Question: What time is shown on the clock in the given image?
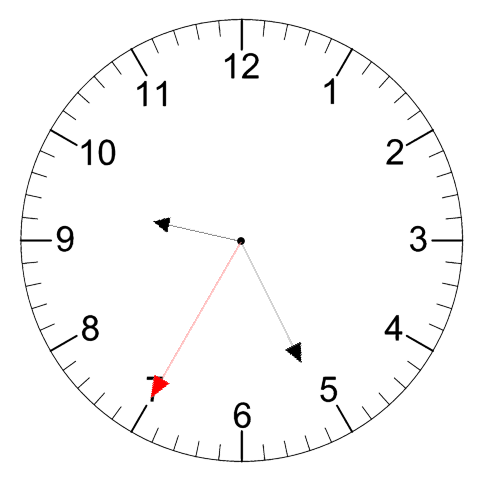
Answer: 09:25:35